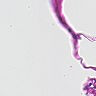
Metastatic tissue present: no